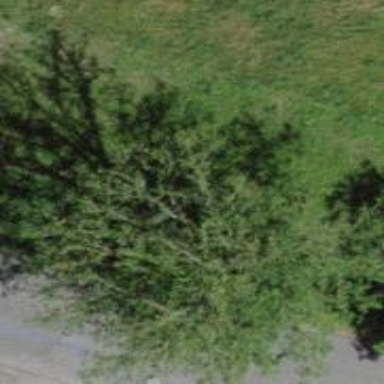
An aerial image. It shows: Urban tree with broadleaved leaves.